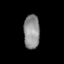
Tissue: lung
Cell type: Epithelial cells
Senescence score: 0.2428
Nuclear area (px): 531
Mean DAPI intensity: 144.198